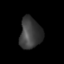
Tissue: lung
Cell type: Others
Senescence score: 0.2047
Nuclear area (px): 672
Mean DAPI intensity: 59.963